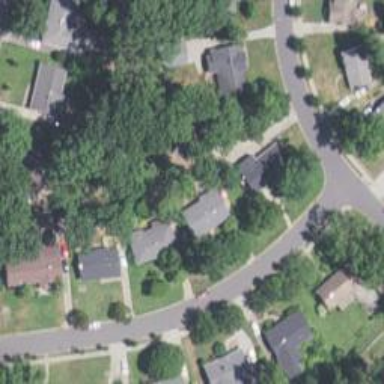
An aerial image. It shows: Neighborhood.